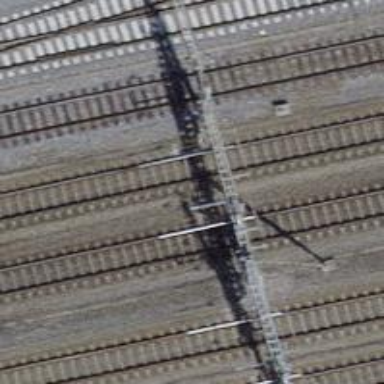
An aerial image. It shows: Single-track railway with electrified contact lines.